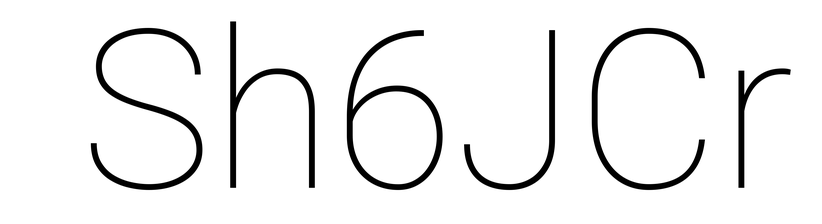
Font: Roboto_Thin